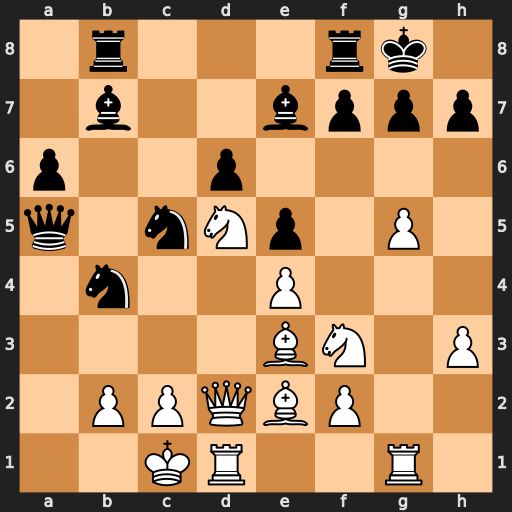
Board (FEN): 1r3rk1/1b2bppp/p2p4/q1nNp1P1/1n2P3/4BN1P/1PPQBP2/2KR2R1
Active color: w
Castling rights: -
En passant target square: -
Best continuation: Qxb4 Qa1+ Kd2 Nxe4+ Qxe4